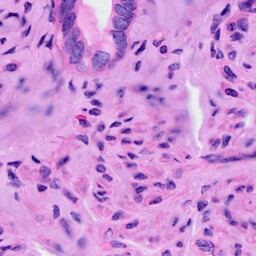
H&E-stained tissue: Ovarian